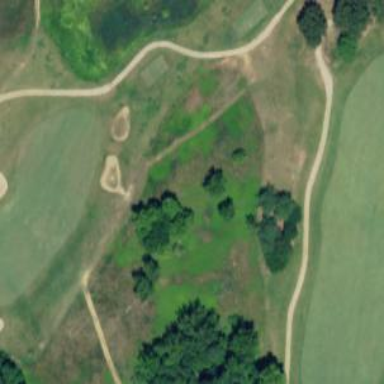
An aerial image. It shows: Pathway for golfing.